Question: I was looking for a way to execute an arbitrary command in MongoVUE: 'db.collection.runCommand(..)', but was not able to find anything.
I am using the latest (at the time of asking) version 1.6.1.0. There is nothing in the context menu as well as in the main menu:

Is there a way to achieve it? If no, are there any other suitable guis for desktop (not web-based).
P.S. I know how to perform this in mongo-shell
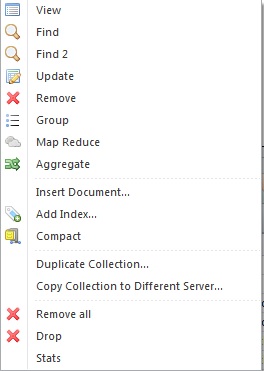
Answer: I've run into the same limitation with the .distinct() command. It is not currently possible in MongoVUE to do anything aside from .find/.aggregate/.mapreduce. You're best off running commands out of the Mongo Shell.